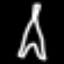
Label: The Eiffel Tower